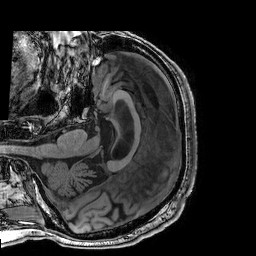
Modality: T1w
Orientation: axial
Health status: healthy
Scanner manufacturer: philips
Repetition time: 0.007649 s
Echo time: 0.00351 s